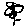
Label: flower